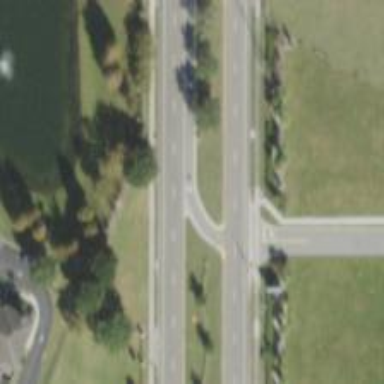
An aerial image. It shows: Secondary link road.